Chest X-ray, PA view. Patient: 54 years old, sex M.
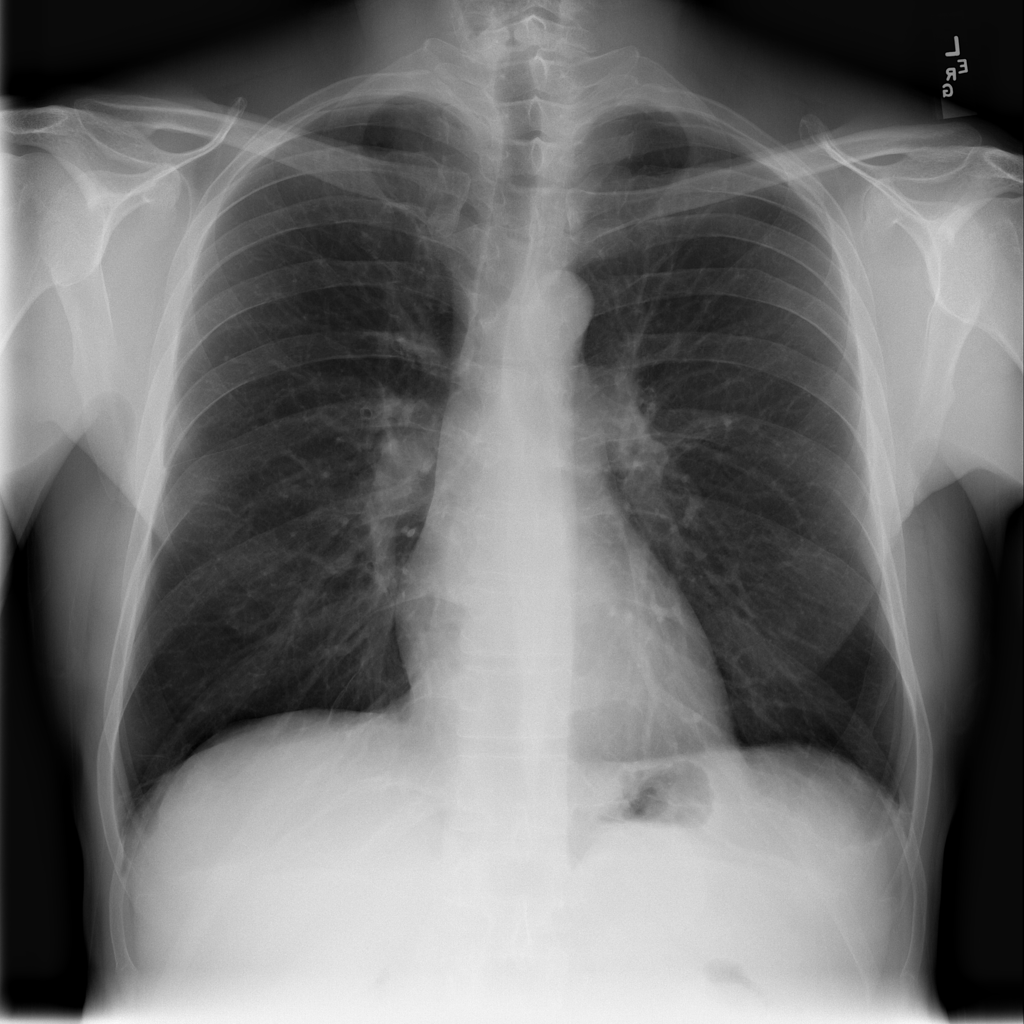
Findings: No Finding